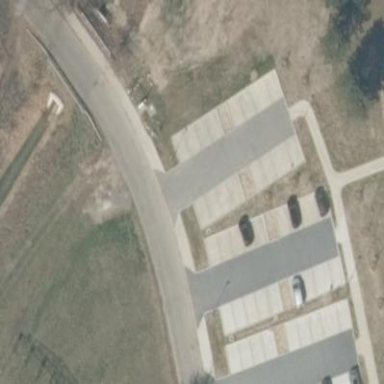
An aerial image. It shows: Parking area with paving stones.